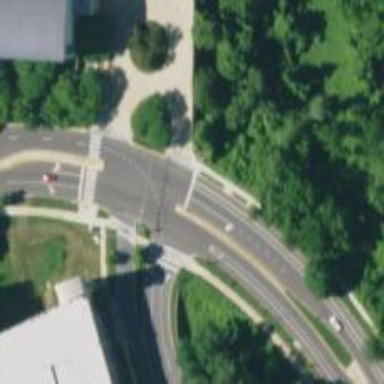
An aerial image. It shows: Marked crossing on footway.